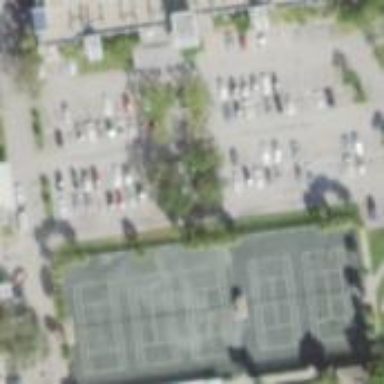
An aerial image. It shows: Tennis court on pitch designated for leisure land.